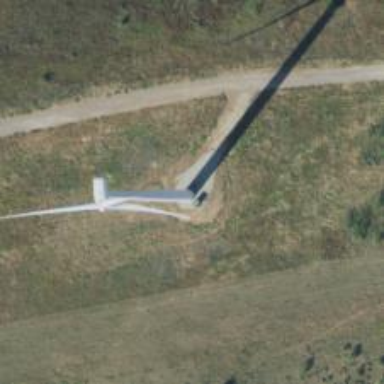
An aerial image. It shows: Wind generator powered by horizontal axis wind turbine.